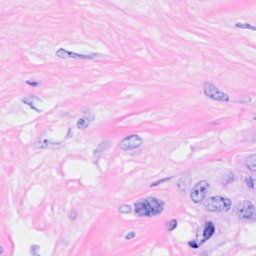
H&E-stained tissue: Breast